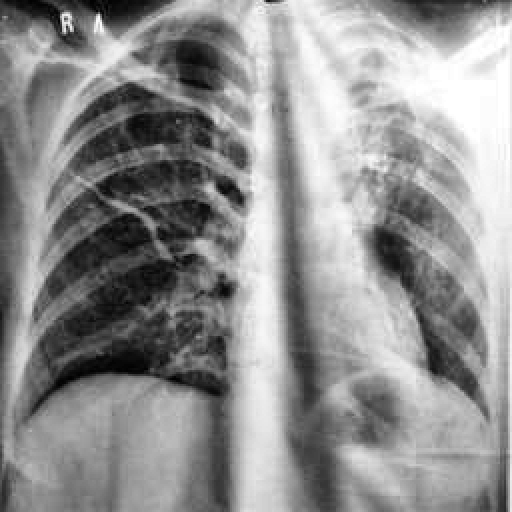
Finding: TUBERCULOSIS